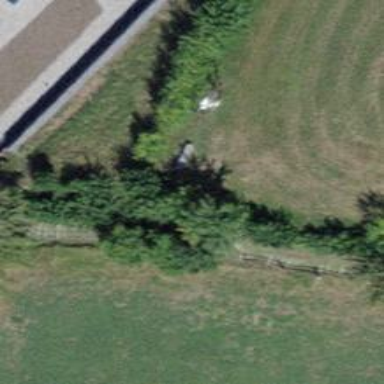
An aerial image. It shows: Bench.